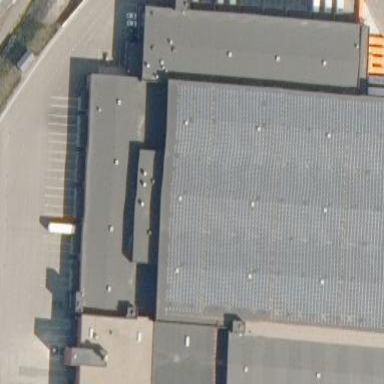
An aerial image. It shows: Photovoltaic generator for power generation.